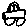
Label: car